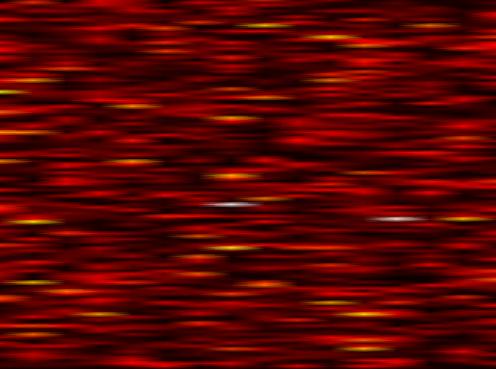
Label: FOFDM